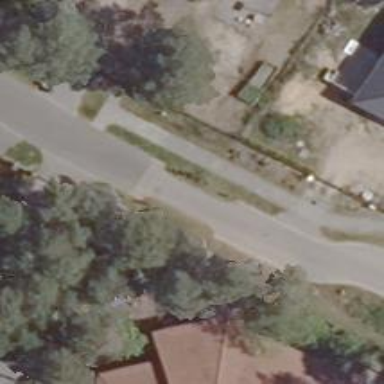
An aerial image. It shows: Paved residential road.